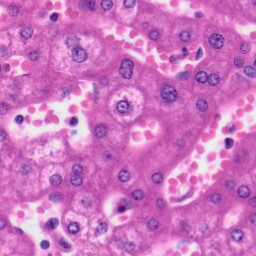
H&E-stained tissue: Liver